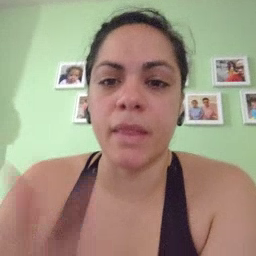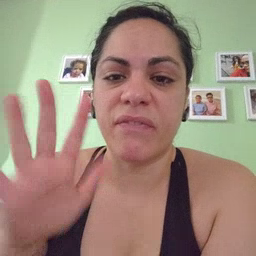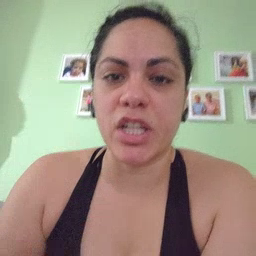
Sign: finish